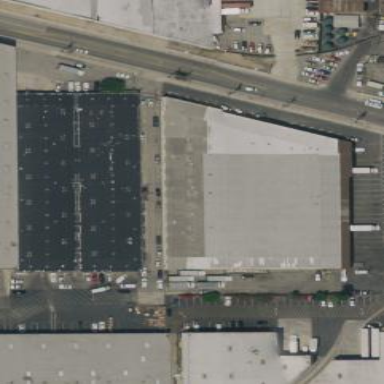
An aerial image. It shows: Warehouse building.